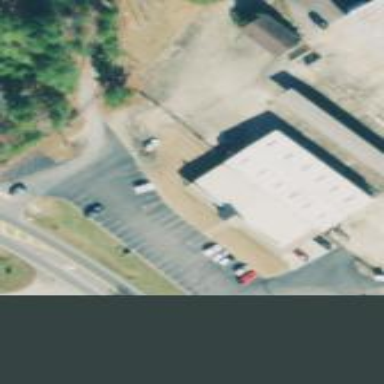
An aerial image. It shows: Retail building.